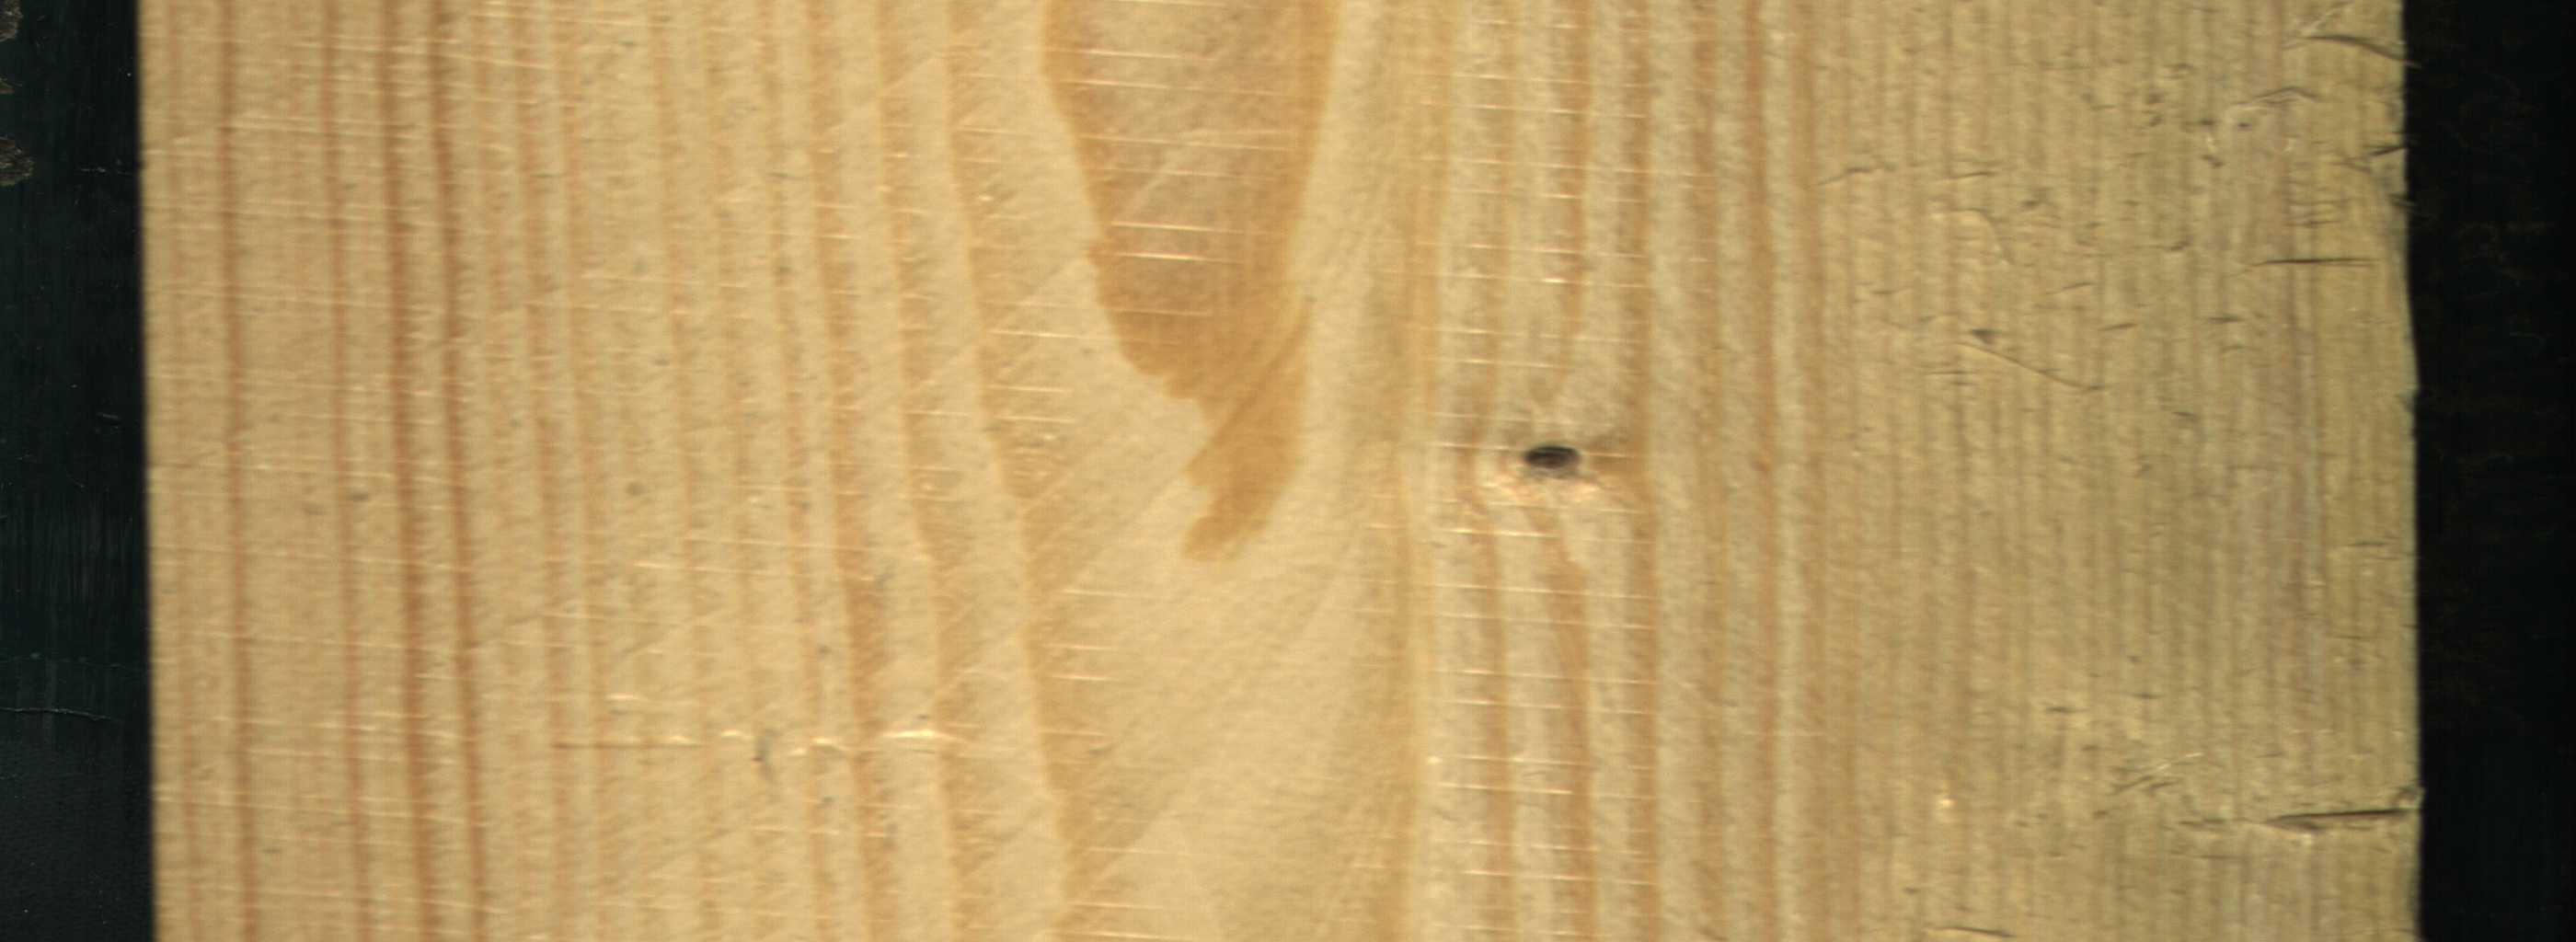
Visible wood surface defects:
Dead_Knot